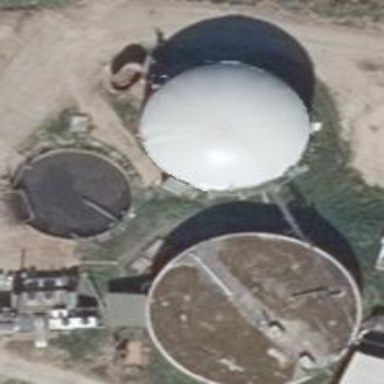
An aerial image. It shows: Storage tank that is man-made.